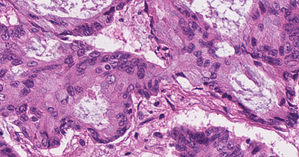
Tumor epithelial tissue: yes
Tumor-associated stroma tissue: yes
Normal tissue: no